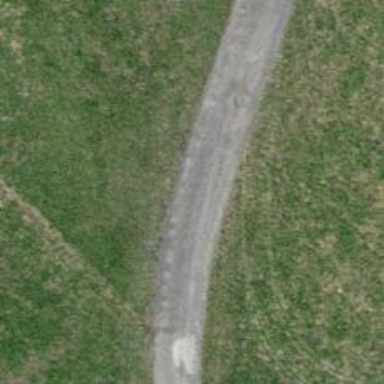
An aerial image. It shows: Well-maintained track road of grade 1.